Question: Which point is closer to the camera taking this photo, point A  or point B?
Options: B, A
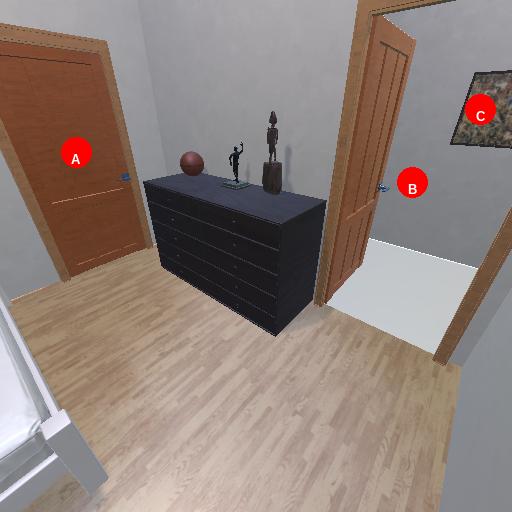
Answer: B